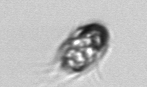
Label: Mesodinium